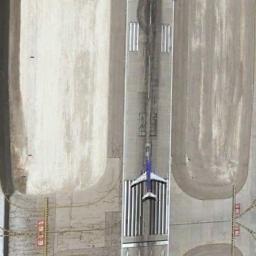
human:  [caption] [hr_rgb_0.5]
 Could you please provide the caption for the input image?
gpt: Next to the runway is a concrete floor with an airplane on the runway .

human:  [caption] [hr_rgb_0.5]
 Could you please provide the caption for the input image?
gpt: There is a plane on the runway .

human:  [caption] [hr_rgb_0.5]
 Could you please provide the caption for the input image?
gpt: The runway is on the bare land .

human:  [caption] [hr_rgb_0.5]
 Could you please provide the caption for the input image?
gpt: The runway goes through the open area and a plane is on one of the runways .

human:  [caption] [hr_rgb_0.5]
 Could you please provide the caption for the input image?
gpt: There are empty land beside the runway with a plane .